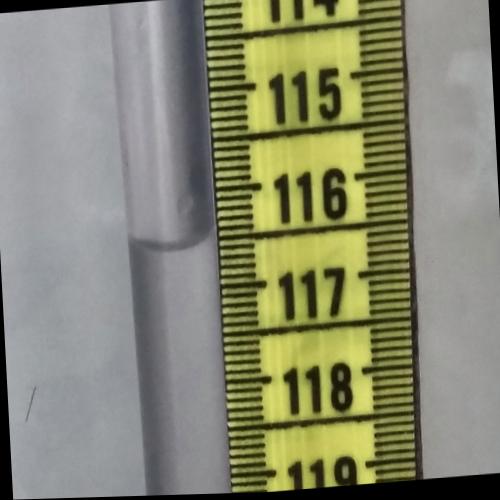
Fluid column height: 116.5 cm